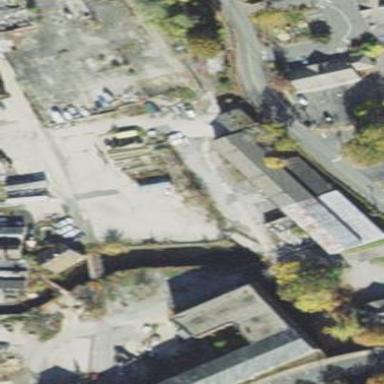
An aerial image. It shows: Part of building.